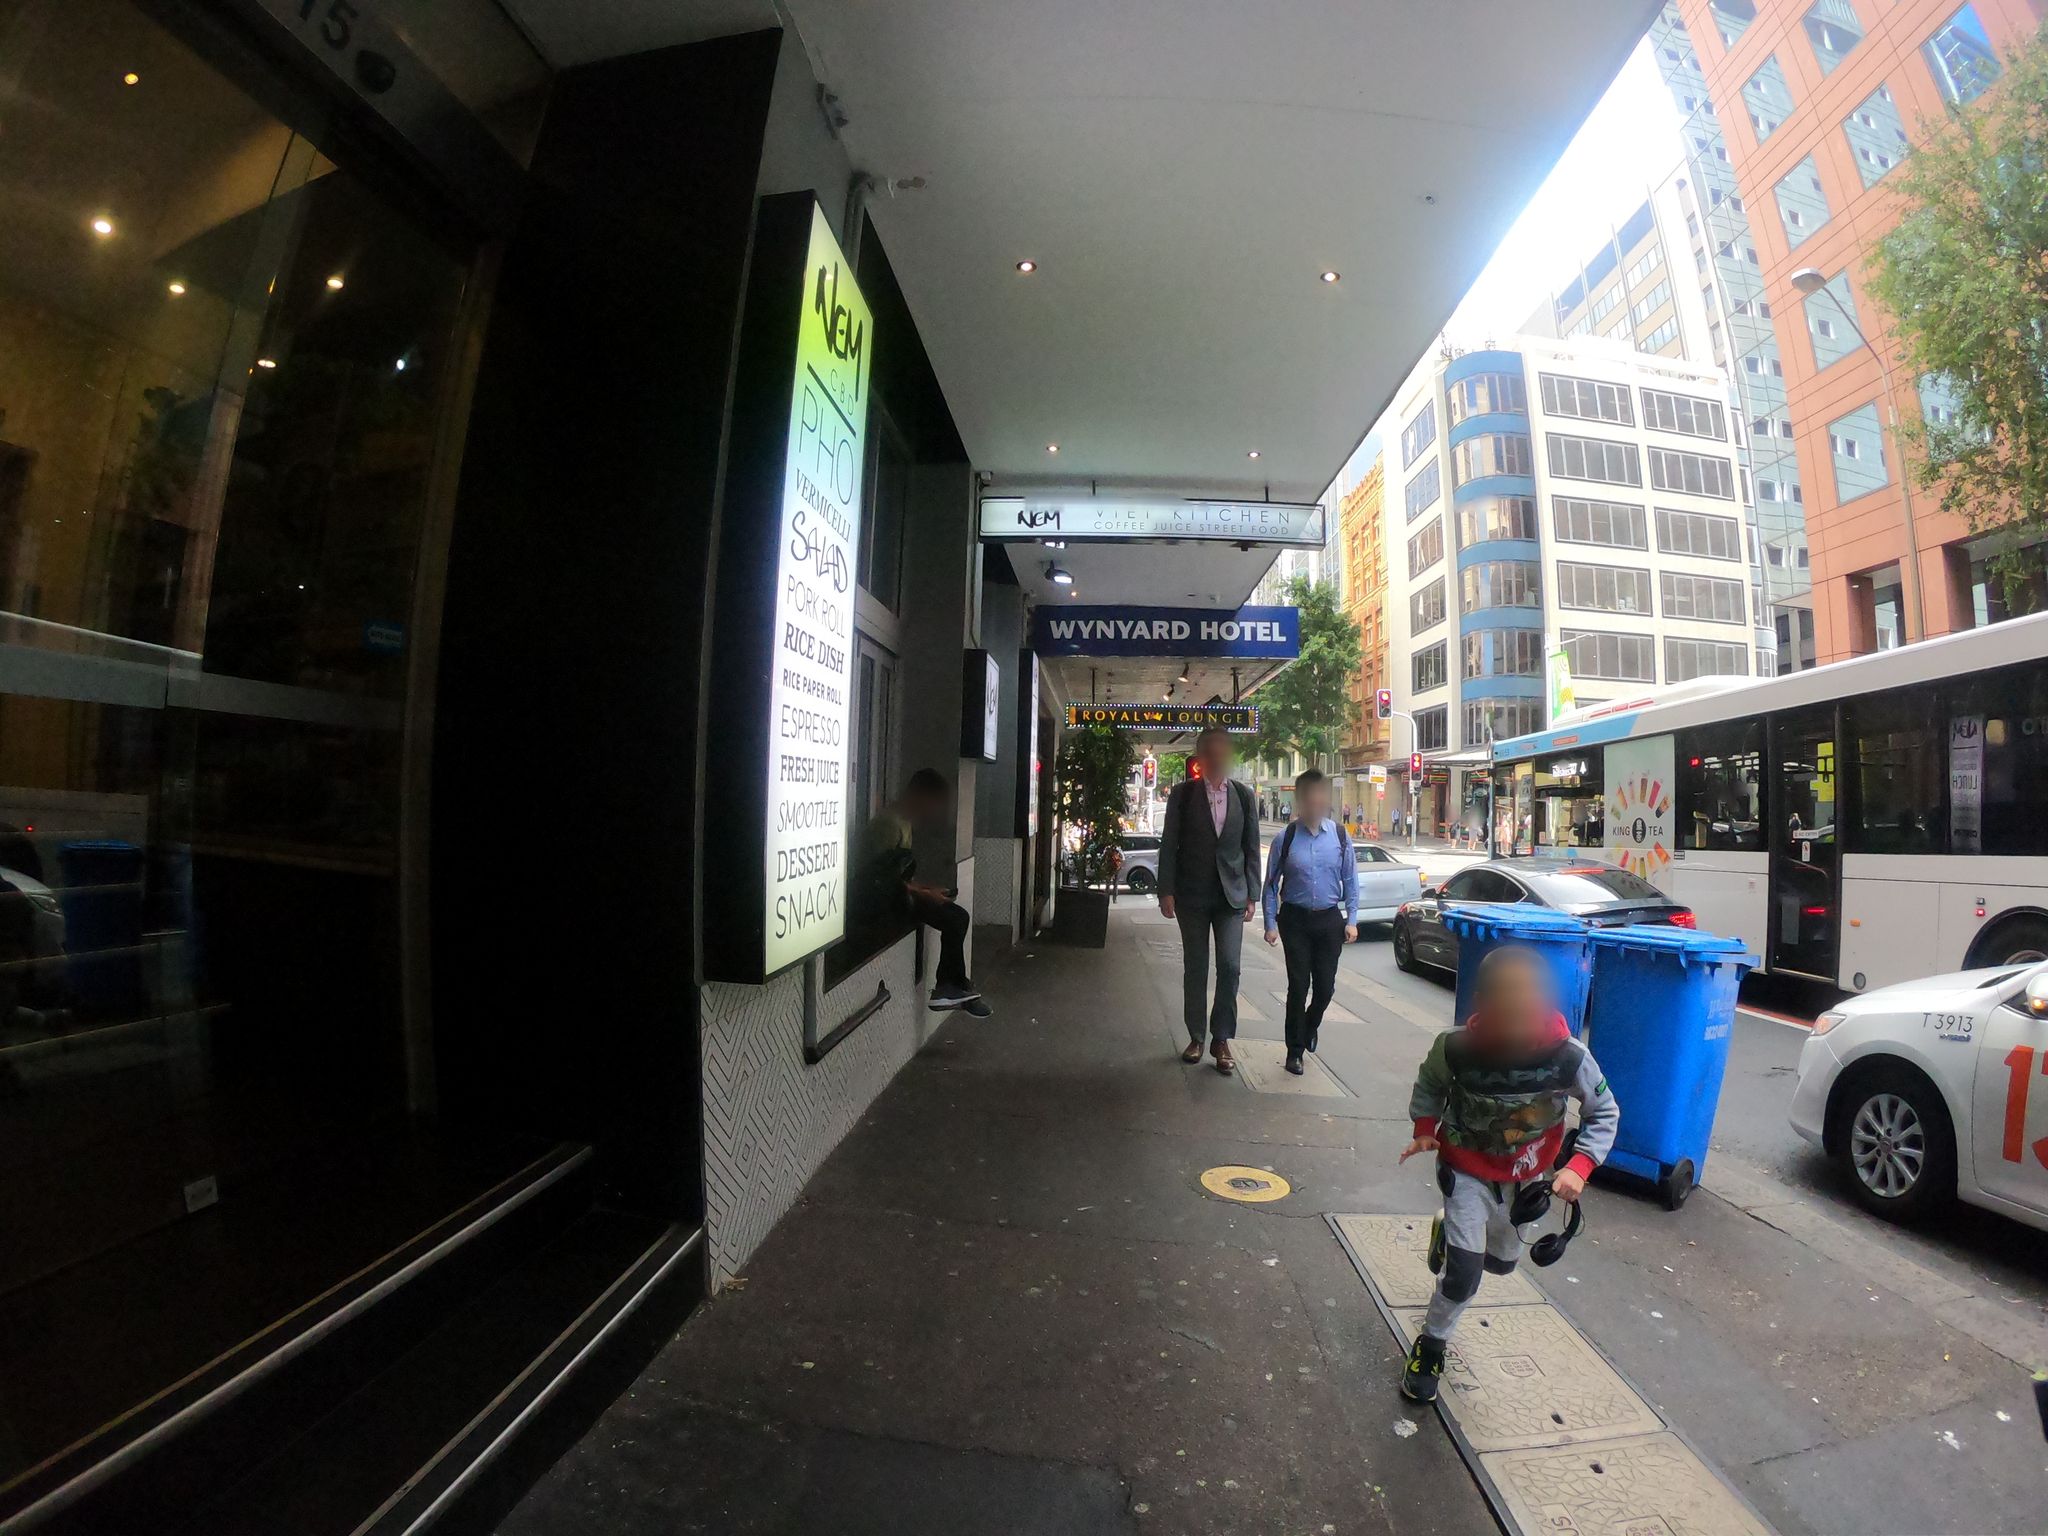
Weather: clear
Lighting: day
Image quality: good
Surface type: walking surface
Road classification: tertiary
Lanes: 4
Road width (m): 12.0
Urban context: urban centre
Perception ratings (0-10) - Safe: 0.61, Lively: 9.64, Beautiful: 5.65, Boring: 2.23, Depressing: 3.58, Wealthy: 3.9